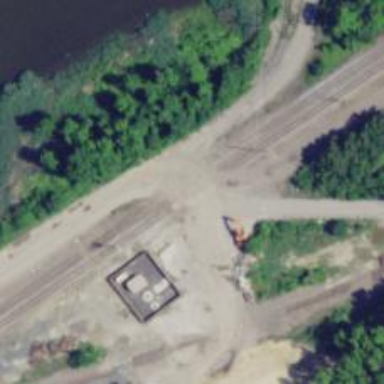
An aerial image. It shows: Railway level crossing.